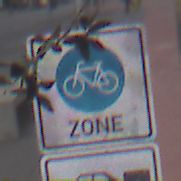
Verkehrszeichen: BeginnFahrradzone
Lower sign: MehrspurigeFahrzeugeFrei2
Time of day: MorningAfternoon
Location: Outdoor (Urban)
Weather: Overcast
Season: NotSpecified
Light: Natural